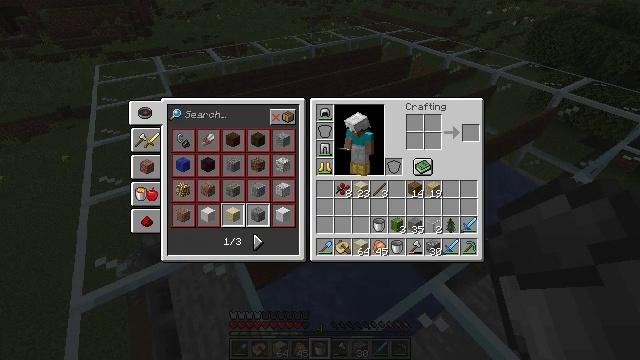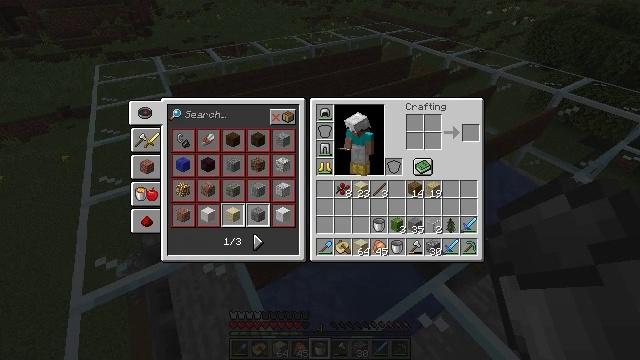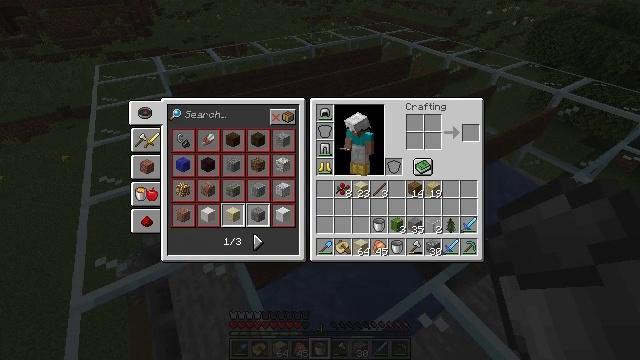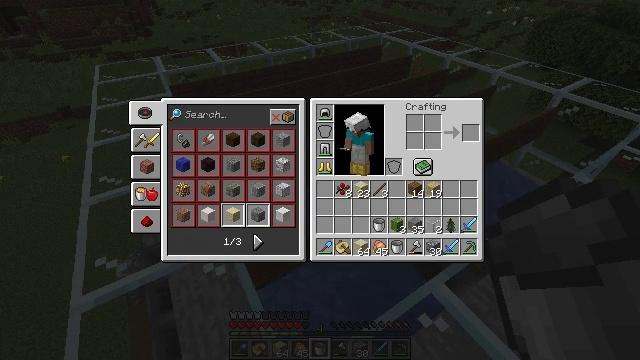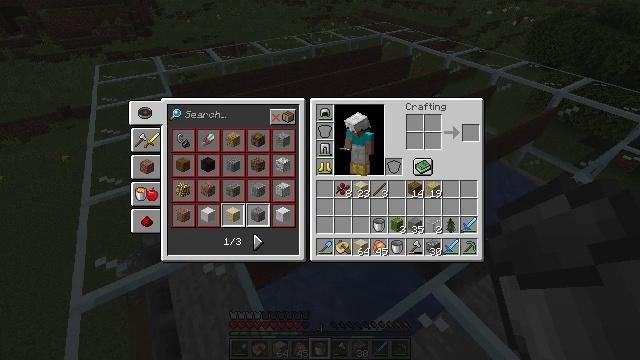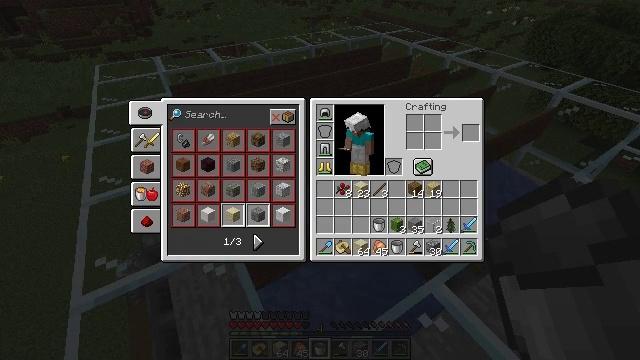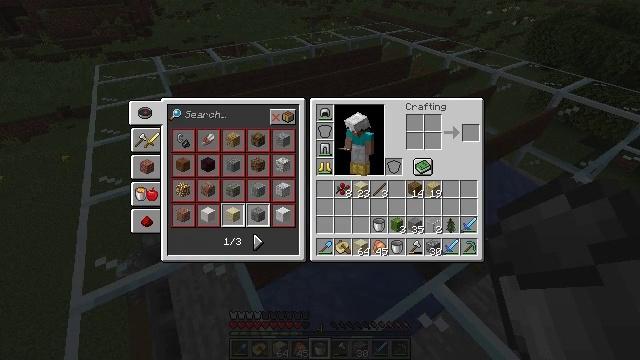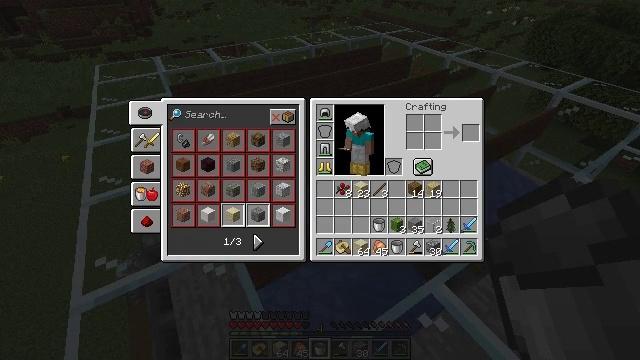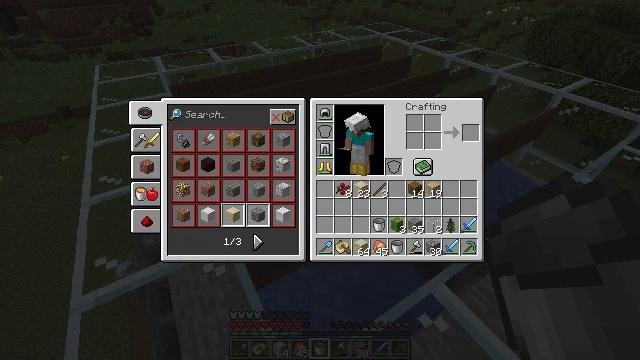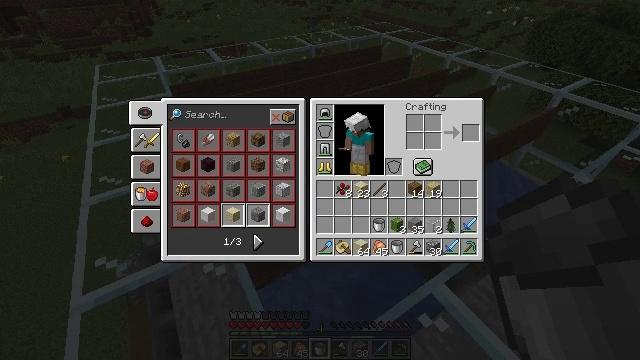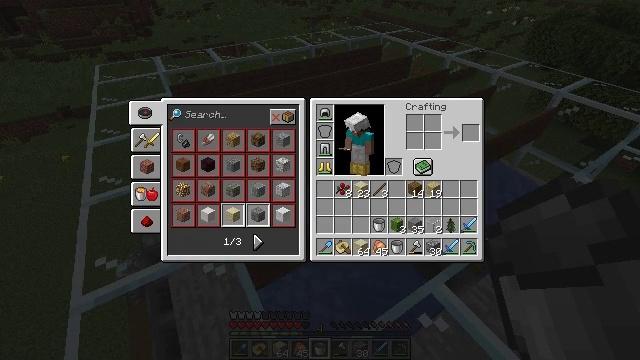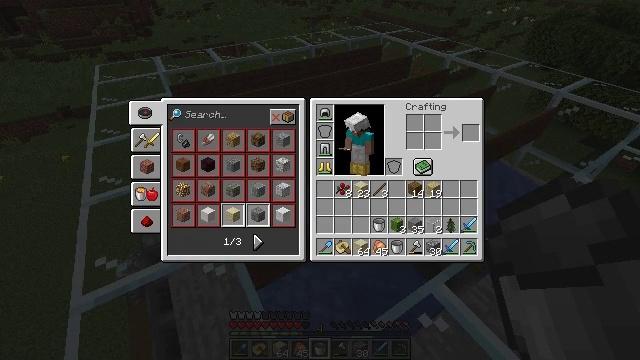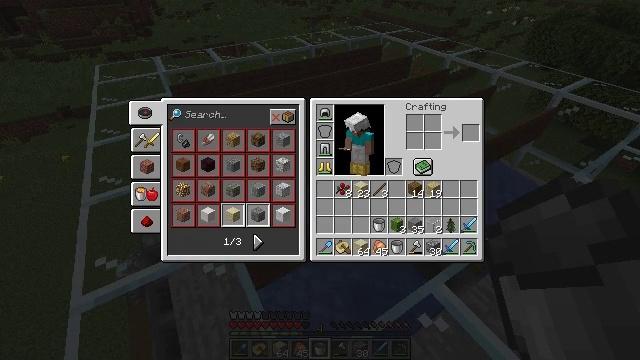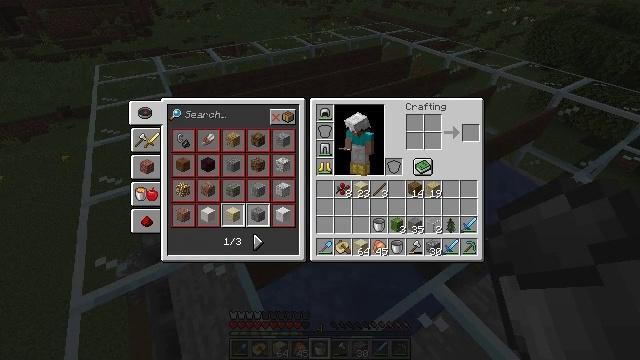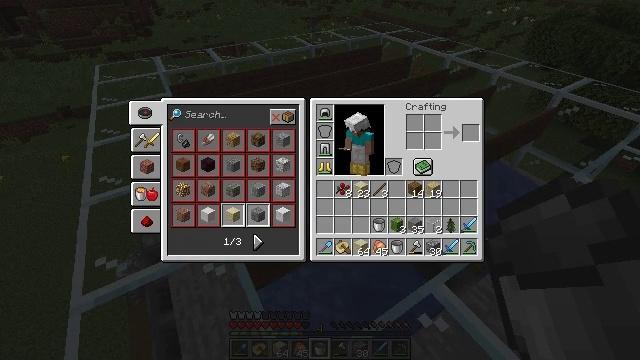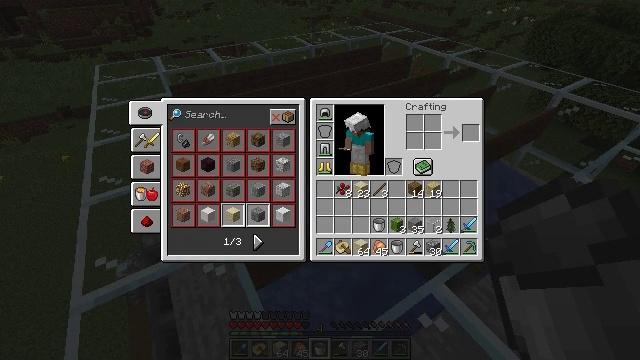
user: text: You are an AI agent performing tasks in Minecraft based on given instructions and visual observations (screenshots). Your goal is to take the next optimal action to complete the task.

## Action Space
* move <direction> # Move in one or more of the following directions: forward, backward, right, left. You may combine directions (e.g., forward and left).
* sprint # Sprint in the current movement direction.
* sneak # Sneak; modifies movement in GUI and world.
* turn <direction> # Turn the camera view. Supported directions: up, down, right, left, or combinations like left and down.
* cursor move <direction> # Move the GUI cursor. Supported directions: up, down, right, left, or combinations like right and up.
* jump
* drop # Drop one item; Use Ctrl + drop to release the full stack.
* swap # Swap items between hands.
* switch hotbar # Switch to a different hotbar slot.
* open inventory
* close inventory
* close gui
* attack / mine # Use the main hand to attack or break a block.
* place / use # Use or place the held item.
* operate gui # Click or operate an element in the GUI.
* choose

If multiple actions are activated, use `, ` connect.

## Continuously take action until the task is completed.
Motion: motion action
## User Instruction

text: Retrieve the spruce sign by breaking it.
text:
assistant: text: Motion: no_op
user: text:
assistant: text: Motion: no_op
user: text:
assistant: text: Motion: no_op
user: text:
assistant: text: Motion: no_op
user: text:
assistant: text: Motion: no_op
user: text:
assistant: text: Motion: no_op
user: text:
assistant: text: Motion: no_op
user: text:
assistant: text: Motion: no_op
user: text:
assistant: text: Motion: no_op
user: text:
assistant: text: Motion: no_op
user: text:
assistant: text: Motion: no_op
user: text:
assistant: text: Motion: no_op
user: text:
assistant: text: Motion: no_op
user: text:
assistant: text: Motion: no_op
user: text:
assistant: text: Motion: no_op
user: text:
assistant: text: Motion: no_op
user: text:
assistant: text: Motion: no_op
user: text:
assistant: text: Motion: no_op
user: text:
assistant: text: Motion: no_op
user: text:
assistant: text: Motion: no_op
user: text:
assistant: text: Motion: no_op
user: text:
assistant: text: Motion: no_op
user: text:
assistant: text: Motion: no_op
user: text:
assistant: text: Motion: no_op
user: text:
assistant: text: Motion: no_op
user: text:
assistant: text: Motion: no_op
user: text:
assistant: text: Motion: no_op
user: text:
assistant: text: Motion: no_op
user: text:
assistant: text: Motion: no_op
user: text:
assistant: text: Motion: no_op